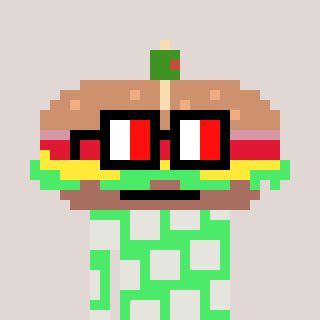
a pixel art character with square glasses with black frames and red eyes, a sandwich-shaped head and a teal-colored body on a warm background